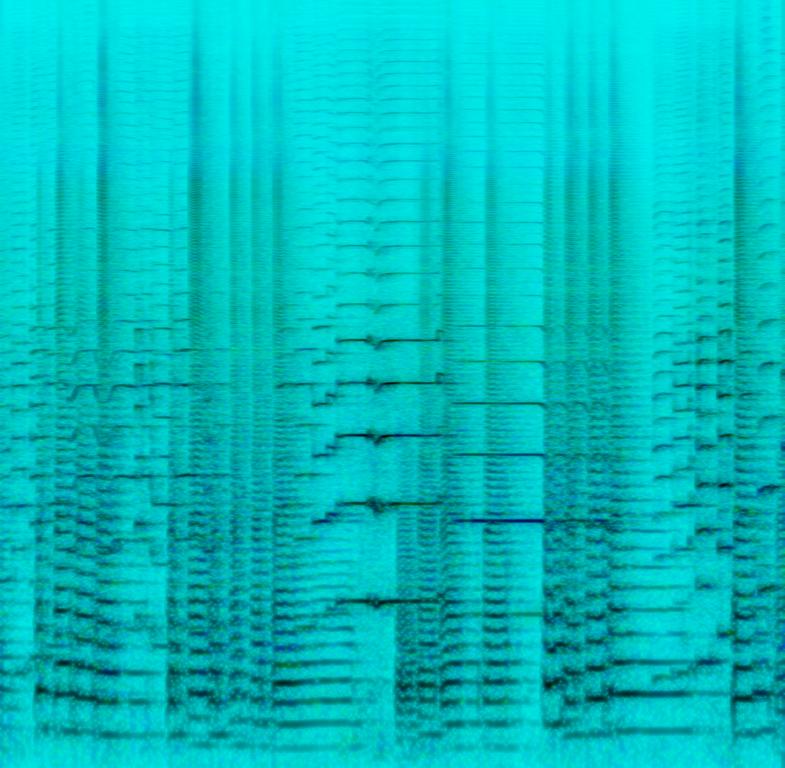
This instrumental song features a tuba and a clarinet. The tuba plays the bass part of the song. The clarinet plays the high notes. This song does not have any voices. There is no percussion in this song. This song can be played in a comedy movie.